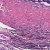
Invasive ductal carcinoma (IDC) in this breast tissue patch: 1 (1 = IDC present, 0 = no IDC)